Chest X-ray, PA view. Patient: 64 years old, sex F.
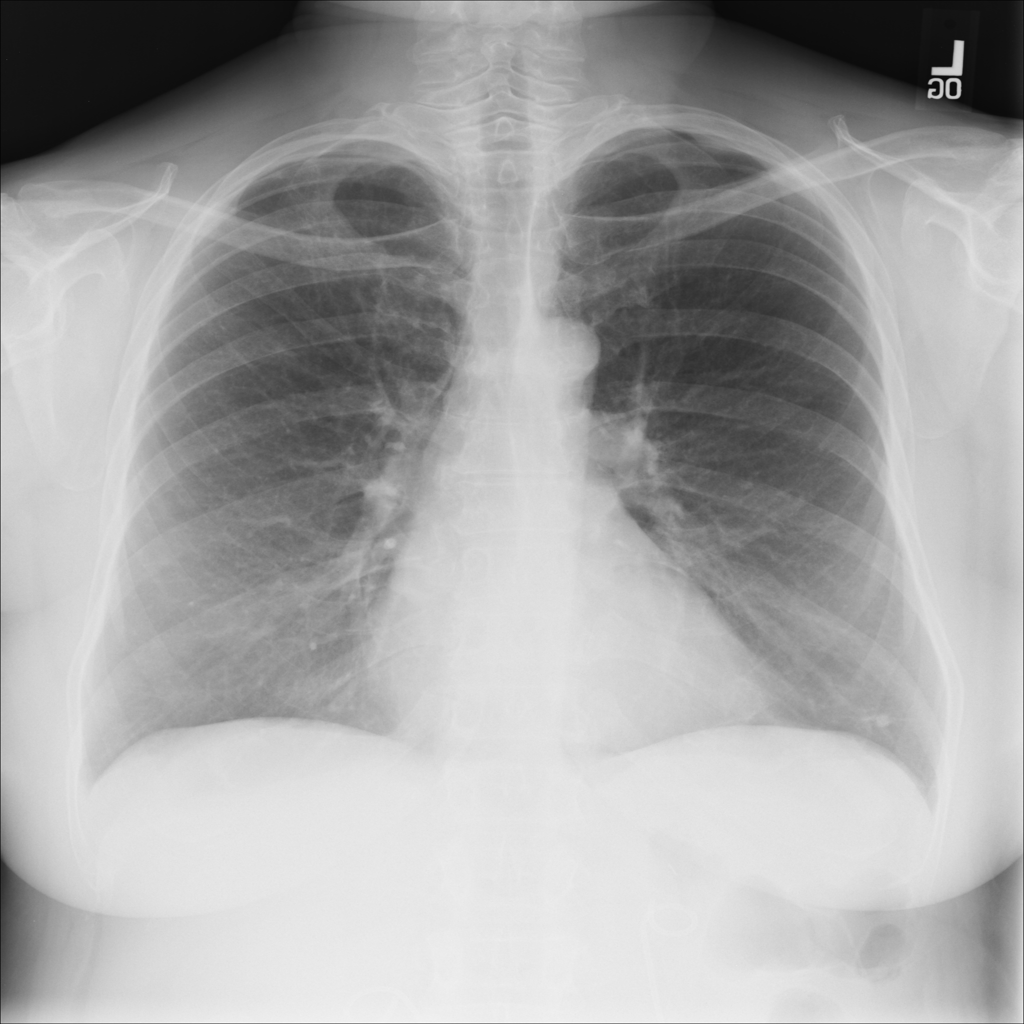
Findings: No Finding